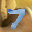
Label: 7